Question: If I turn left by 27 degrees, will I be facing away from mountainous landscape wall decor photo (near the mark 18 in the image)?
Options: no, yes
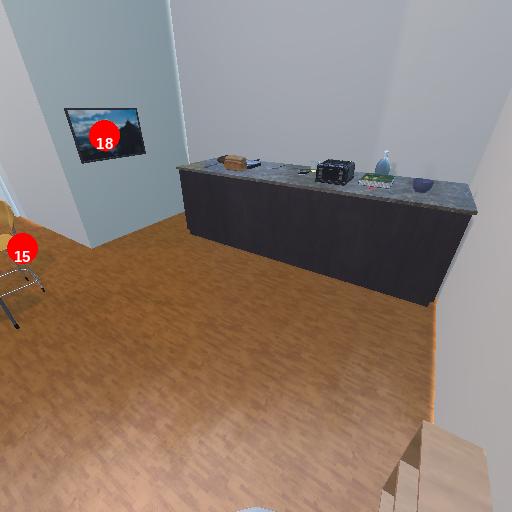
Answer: no